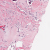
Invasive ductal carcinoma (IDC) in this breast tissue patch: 1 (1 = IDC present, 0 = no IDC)